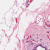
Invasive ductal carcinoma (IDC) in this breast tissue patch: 0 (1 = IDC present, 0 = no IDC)